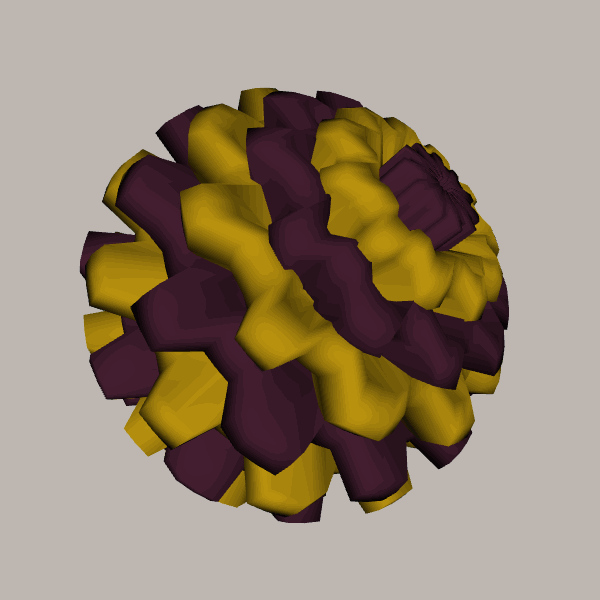
Background: light